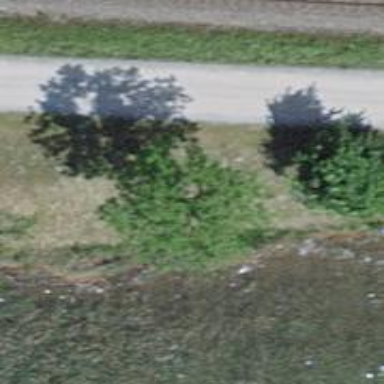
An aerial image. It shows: Beautiful tree in nature.